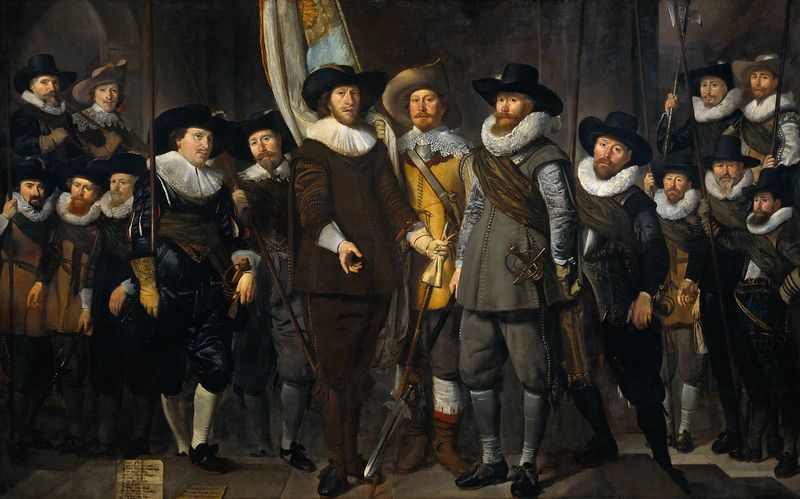
Titel: Die Kompanie von Captain Allaert Cloeck und Lieutenant Lucas Jacobsz. Rotgans, Amsterdam, 1632
Künstler: Thomas de Keyser
Standort: Amsterdam
Institution: Rijksmuseum
Schlagwörter: blau, dunkel, gemälde, gruppe, hand, mann, schatten, umhang, weiß, gelb, menschen, braun, finger, geste, grau, handschuh, handschuhe, hell, hintergrund, hut, hüte, licht, mitte, männer, raum, schwarz, blick, gürtel, rot, leute, malerei, menge, versammlung, anzug, anzüge, bart, bärte, gesichter, hose, mützen, barock, blicke, federn, kragen, mensch, spitze, stehen, gilde, gruppenportrait, gruppenporträt, hals, halskrause, halskrausen, holland, hände, krägen, mühlsteinkragen, niederlande, portrait, porträt, schauen, schützenstück, vorhang, wache, öl, boden, gold, pose, reich, drei, gewänder, personen, spitzen, blatt, england, renaissance, beine, federbusch, schärpe, füße, schrift, papier, papiere, fahnen, man, parkett, schuhe, fahne, flagge, hosen, klein, rang, historienbild, lanze, podest, zeigen, krempe, strümpfe, buch, zettel, gross, militär, schwert, säbel, uniform, waffen, waffe, bürger, schweden, degen, manschetten, posieren, scherpe, stiefel, treffen, schuh, frieden, gruppenbild, münster, vertrag, zunft, ganzkörper, franz, ganzfigur, ganzfiguren, handwerker, gewehr, mittelalter, wams, zentral, hellebarde, halfter, lanzen, kniestrümpfe, van dyck, abkommen, armbrust, armbrüste, aufreihung, augklärung, bedeutung, bedeutungsperspektive, ereignis, florett, gehröcke, gelv, gesandte, gesandter, gesichtetr, gildemeister, gildenportraät, gurt, hellebarden, hierarchie, holländisch, kniebundhosen, kongress, landkarte, menscehn, montur, namensliste, nornden, papierblätter, pike, piken, prominent, scherpen, schützengilde, treueschwur, velazquez, westfalen, zunftmeister, bundhosen, schifffahrt, spieß, musketiere, deen, fane, rederijkers, sculotte